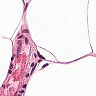
Metastatic tissue present: no